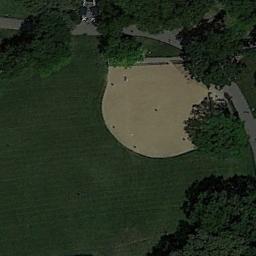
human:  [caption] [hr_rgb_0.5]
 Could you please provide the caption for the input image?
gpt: A baseball diamond is in the middle of grass next to some trees by the road .

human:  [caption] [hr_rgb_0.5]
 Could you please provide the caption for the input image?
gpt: There is a baseball diamond in the grass along the roads with many trees .

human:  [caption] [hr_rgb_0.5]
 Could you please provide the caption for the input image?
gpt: There are 11 baseball courts in the picture, Four of which are double the others .

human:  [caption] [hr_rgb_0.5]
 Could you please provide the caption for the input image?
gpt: A baseball diamond surrounded by some trees .

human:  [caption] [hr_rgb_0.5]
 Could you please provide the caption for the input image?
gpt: Lots of trees are beside the  baseball diamond .